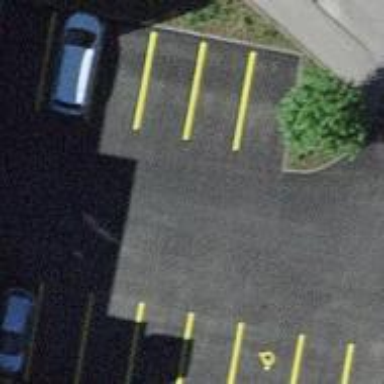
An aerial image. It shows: Parking area with surface.